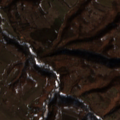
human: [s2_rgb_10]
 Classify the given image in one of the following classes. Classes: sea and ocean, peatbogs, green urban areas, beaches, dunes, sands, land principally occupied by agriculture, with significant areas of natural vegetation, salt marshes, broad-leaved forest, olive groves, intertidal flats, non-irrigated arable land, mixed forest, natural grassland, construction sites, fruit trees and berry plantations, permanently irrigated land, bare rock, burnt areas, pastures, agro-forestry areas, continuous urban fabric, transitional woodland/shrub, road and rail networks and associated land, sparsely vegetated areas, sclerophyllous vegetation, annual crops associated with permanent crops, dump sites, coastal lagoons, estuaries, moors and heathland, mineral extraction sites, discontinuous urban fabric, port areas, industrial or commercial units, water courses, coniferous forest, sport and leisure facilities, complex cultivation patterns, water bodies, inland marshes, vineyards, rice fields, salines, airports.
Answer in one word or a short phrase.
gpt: complex cultivation patterns, land principally occupied by agriculture, with significant areas of natural vegetation, broad-leaved forest